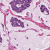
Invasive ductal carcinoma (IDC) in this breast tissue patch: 1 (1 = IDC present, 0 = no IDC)